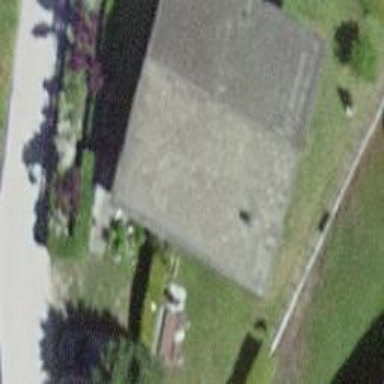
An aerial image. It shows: Simple and straightforward house.